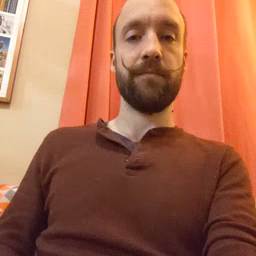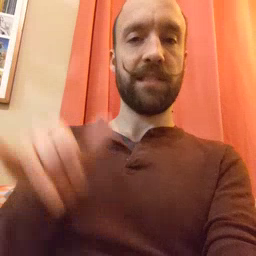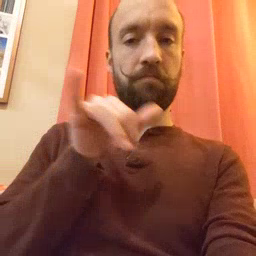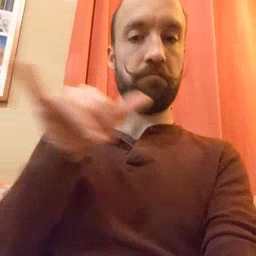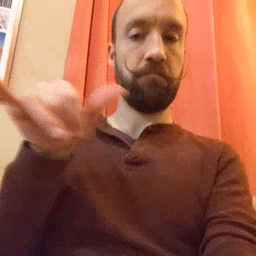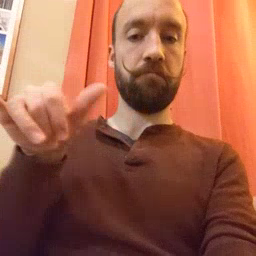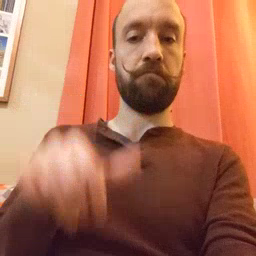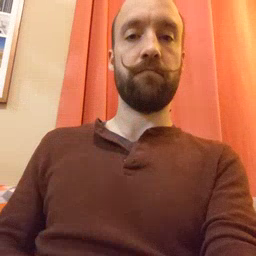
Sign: same